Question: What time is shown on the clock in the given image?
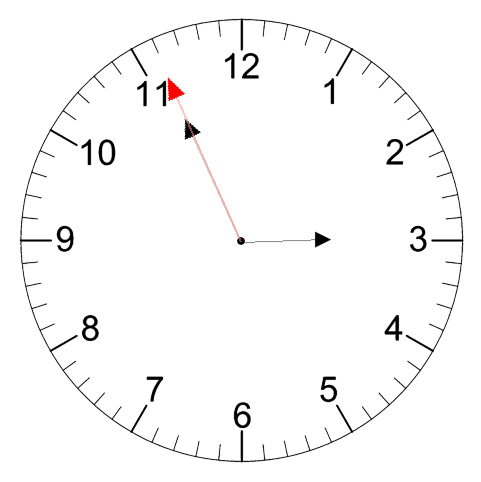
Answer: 02:55:56